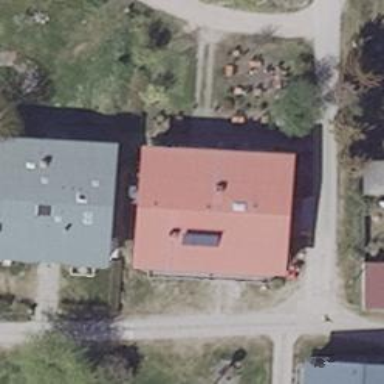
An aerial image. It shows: Restaurant building.